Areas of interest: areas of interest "Home Appliance and Electronics Store"
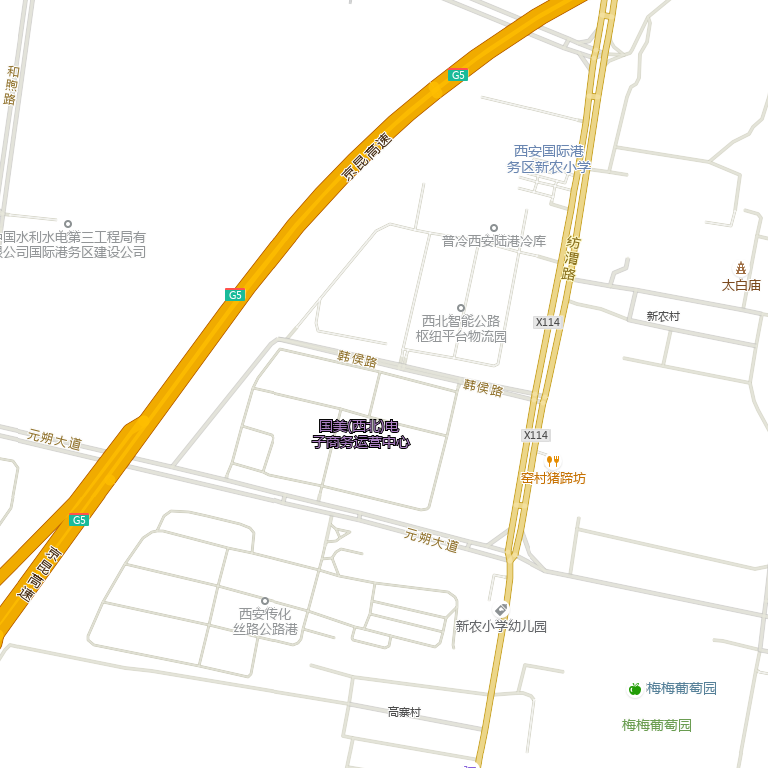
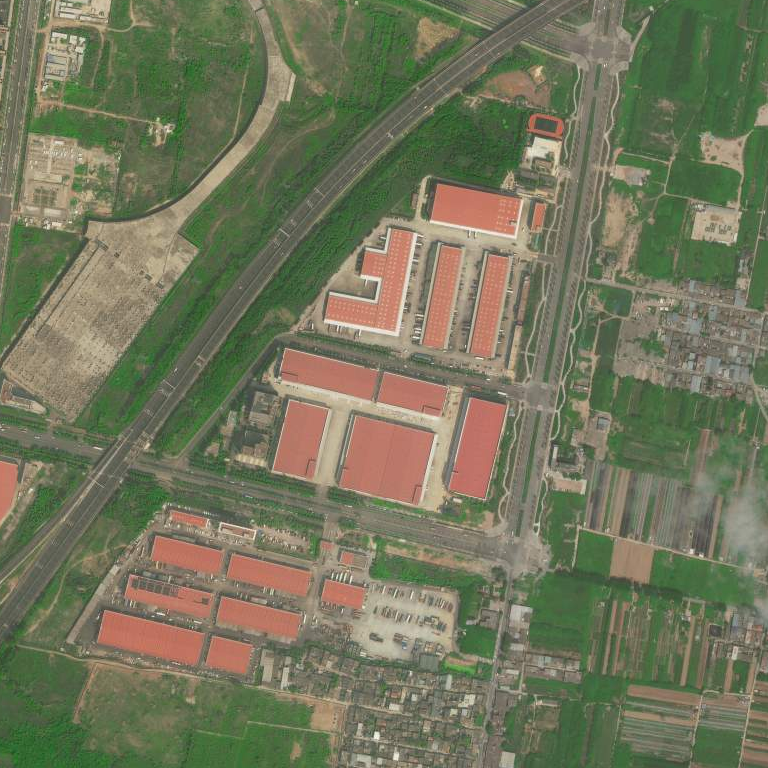